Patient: sex M, age 63
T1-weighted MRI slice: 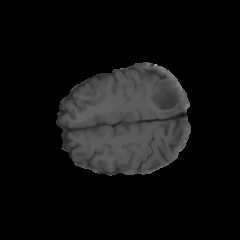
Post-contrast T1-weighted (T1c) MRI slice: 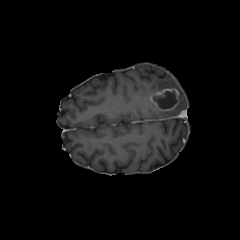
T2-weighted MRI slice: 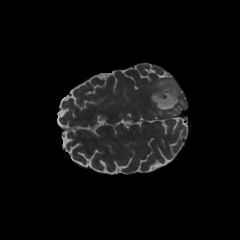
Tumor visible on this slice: yes
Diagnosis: Glioblastoma, IDH-wildtype
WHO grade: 4